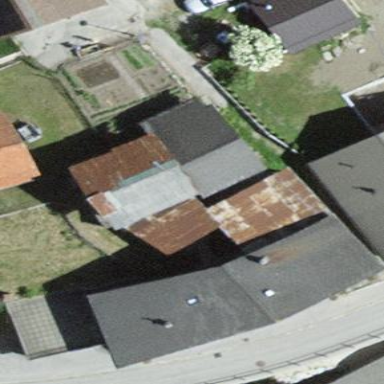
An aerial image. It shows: Residential building.